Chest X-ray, PA view. Patient: 34 years old, sex M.
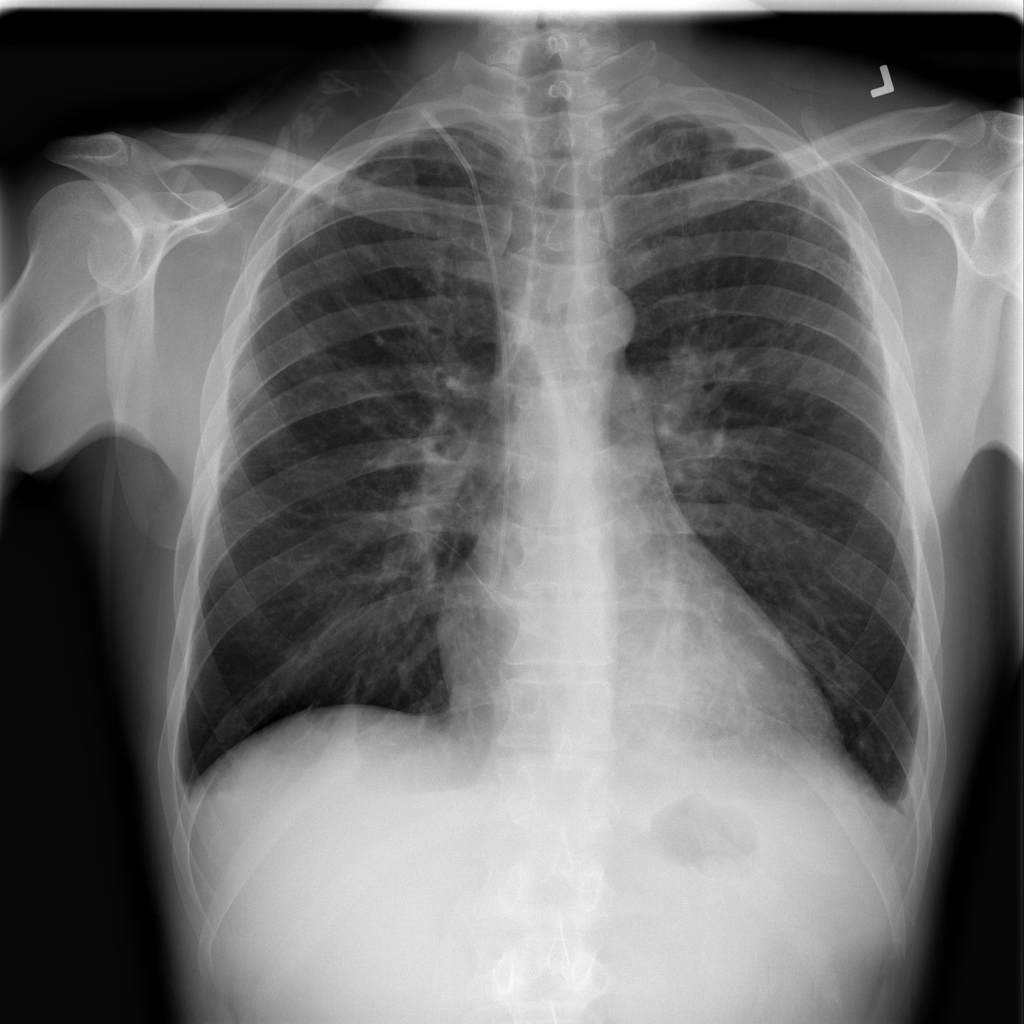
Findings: Effusion